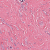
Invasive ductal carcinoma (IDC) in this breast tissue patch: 0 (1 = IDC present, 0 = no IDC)